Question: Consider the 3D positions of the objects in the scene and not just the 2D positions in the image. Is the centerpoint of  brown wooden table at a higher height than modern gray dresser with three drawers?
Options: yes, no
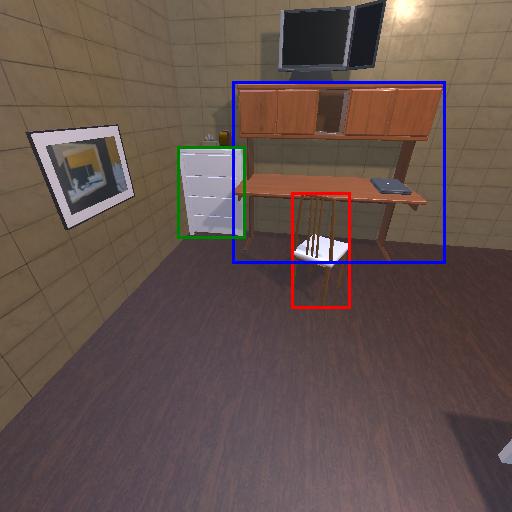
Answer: yes